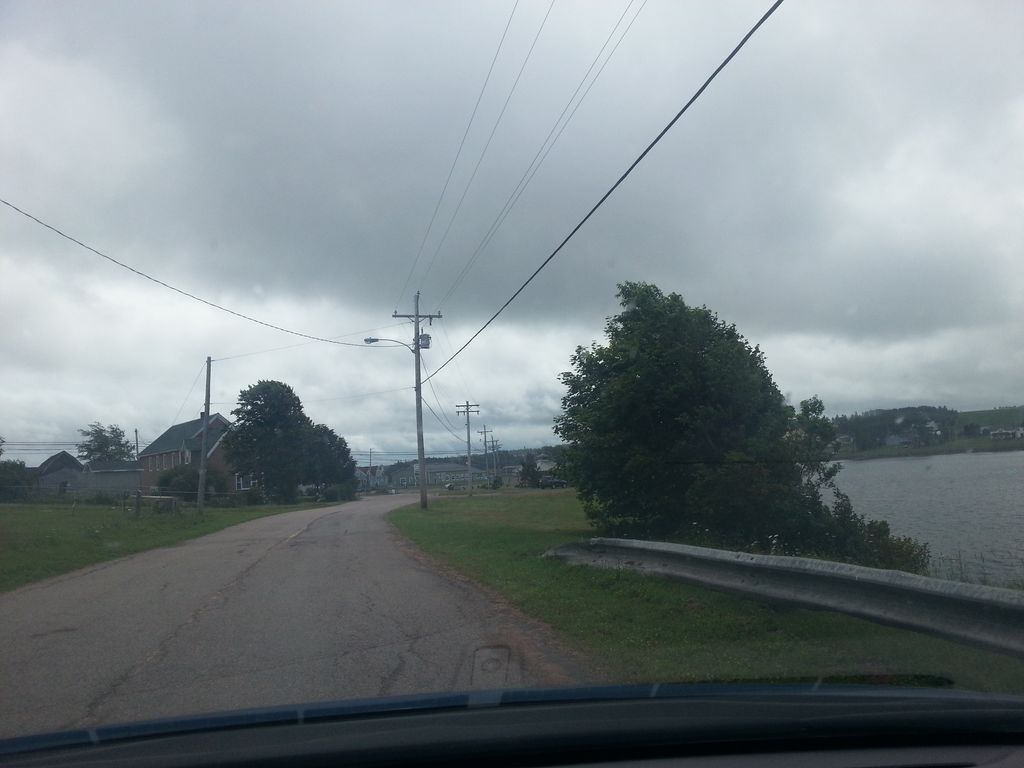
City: charlottetown